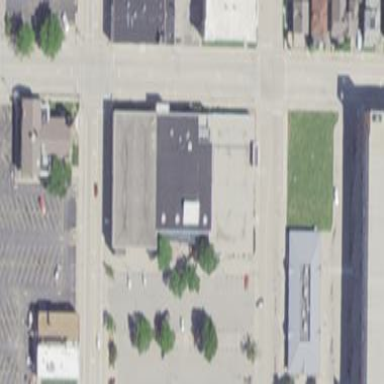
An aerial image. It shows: Commercial building.